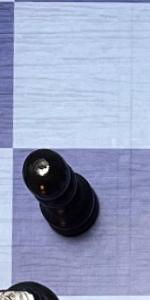
Label: Pawn_Black